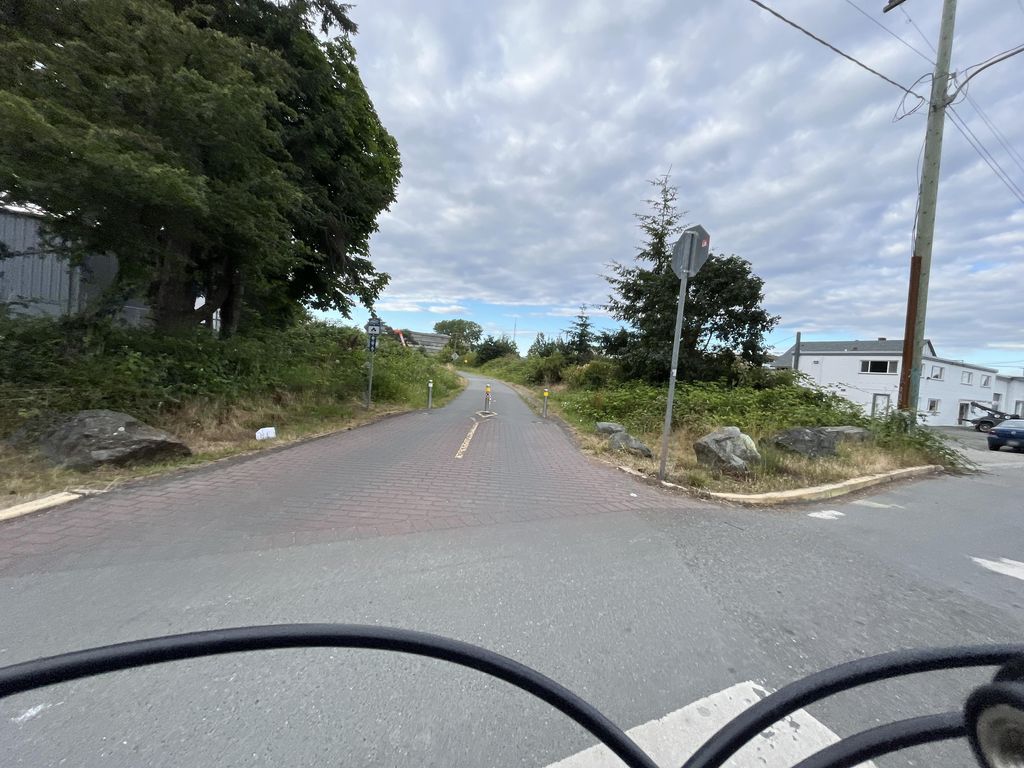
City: victoria